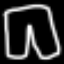
Label: pants